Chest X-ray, PA view. Patient: 53 years old, sex M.
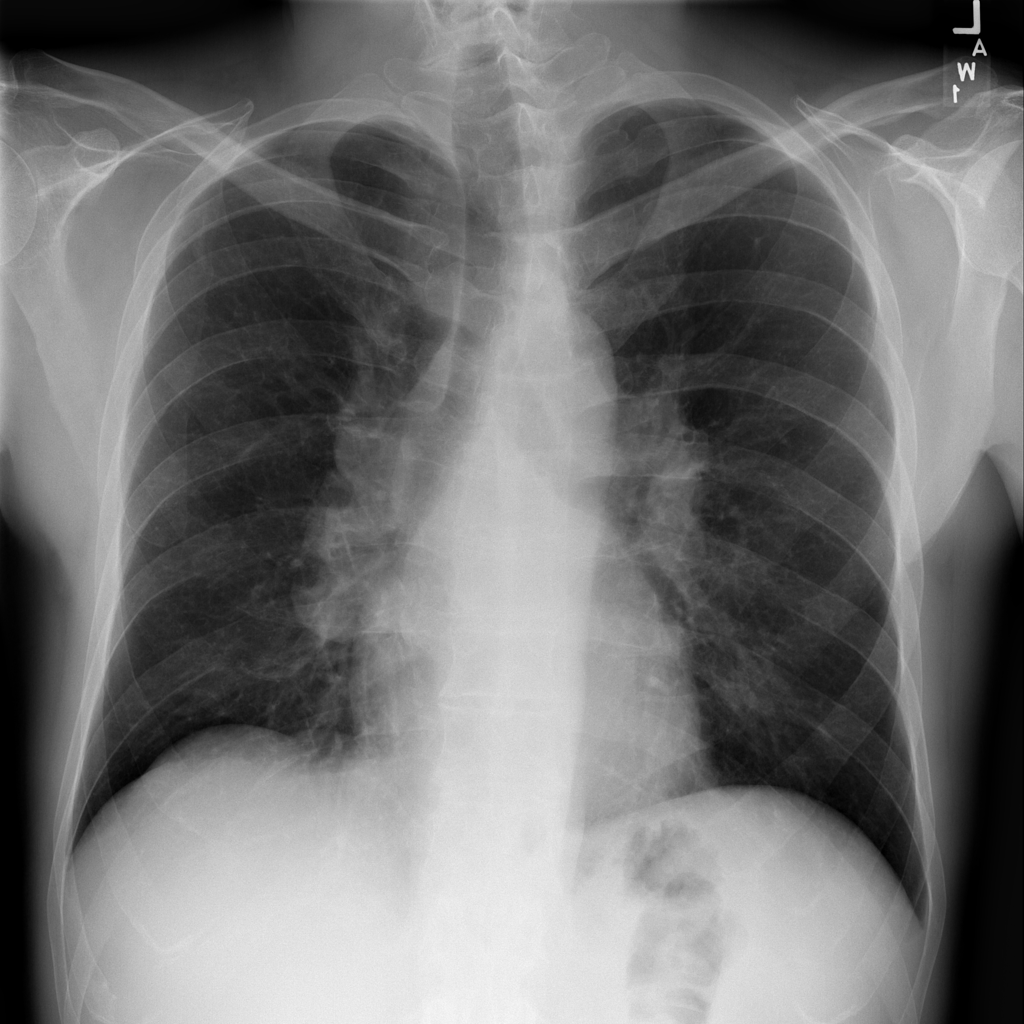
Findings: Mass, Nodule